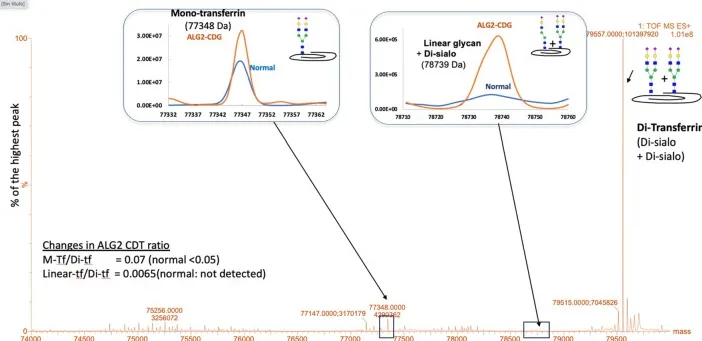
ESI-MS analysis of plasma transferrin isoforms. A type 1 CDG profile was identified with increased ratio of mono-transferrin (M-tf) to di-transferrin (Di-tf). Also, a transferrin isoform bearing a linear heptasaccharyde glycan (NeuAc-Gal-GlcNAc-Man2-GlcNAc2; linear-tf) was identified.
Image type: chart (chart)